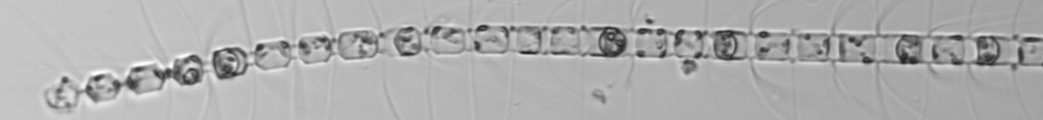
Label: Chaetoceros